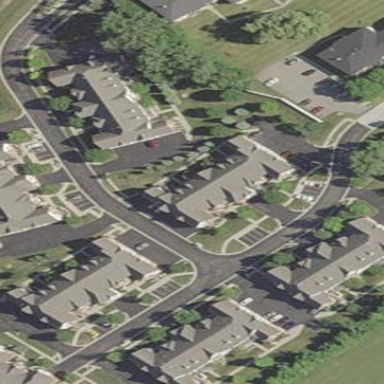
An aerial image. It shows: Residential area consisting of condominiums.